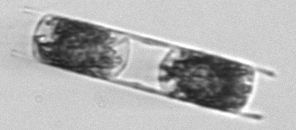
Label: Hemiaulus